Question: I try to draw something like this (but very simplified):

So the thing is that I set 'height', 'width' and 'nob' - number of bombs and I want to draw table with 'height*width' cells, where there will by 'nob' bombs ramdomly set (it could be for example text 'bomb',. it is not important). Furthermore, for every empty cell I want to count number of bombs in neighborhood and put that number in the middle of that cell (when zero - nothing). But I really have no idea for some "algorithm" for this. I draw board with proper size and that's all I can do. Any ideas, help?
'''
w <- 7
h <- 5
nob <- 5
plot.new()
plot.window(xlim=c(0,w), ylim=c(0,h))
rect(0, 0, w, h)
for (i in 1:h-1){
lines(x=c(0,w), y=c(i,i))
}
for (j in 1:w-1){
lines(x=c(j,j), y=c(0, h))
}
sample(w*h, nob)
'''
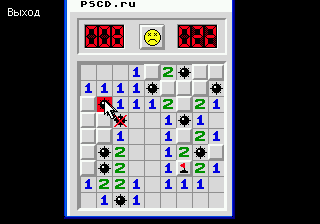
Answer: Some nice fun for Xmas time:
'''
w <- 7
h <- 5
nob <- 5
nwal <- 7
set.seed(42) #for reproducibility
m <- matrix(0, ncol=w, nrow=h)
#place the walls
m[sample(length(m), nwal)] <- 1
o <- matrix("", ncol=w, nrow=h)
#place the bombs
o[sample(which(m == 0), nob)] <- "o"
#http://stackoverflow.com/a/225<PHONE>
#there is probably an alternative using igraph
sumNeighbors <- function(z) {
rbind(z[-1,],0) +
rbind(0,z[-nrow(z),]) +
cbind(z[,-1],0) +
cbind(0,z[,-ncol(z)]) +
cbind(rbind(z[-1,-1],0),0) +
cbind(0,rbind(z[-1,-ncol(z)],0)) +
cbind(rbind(0,z[-nrow(z),-1]),0) +
cbind(0,rbind(0,z[-nrow(z),-ncol(z)]))
}
library(reshape2)
DF <- melt(m, varnames = c("x", "y"), value.name = "z")
DF <- merge(DF, melt(o, varnames = c("x", "y"), value.name = "b"))
DF <- merge(DF, melt(sumNeighbors(o == "o"), varnames = c("x", "y"), value.name = "n"))
DF$n[DF$n == 0 | DF$b == "o" | DF$z == 1] <- ""
DF$t <- paste0(DF$n, DF$b)
library(ggplot2)
ggplot(DF, aes(x=x, y=y, fill=factor(z))) +
geom_tile(color="dark grey") +
geom_text(aes(label=t)) +
theme(axis.title = element_blank(),
axis.text = element_blank(),
axis.ticks = element_blank(),
panel.grid = element_blank(),
legend.position = "none")
'''